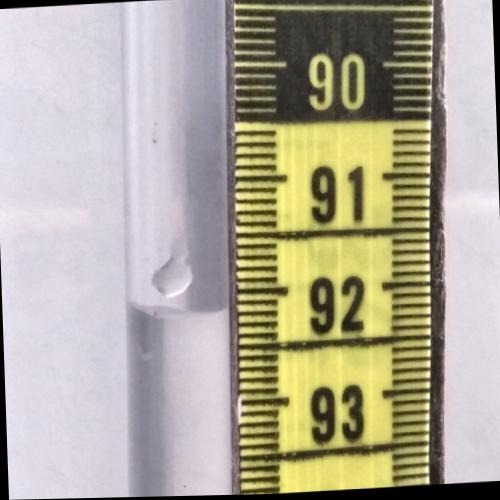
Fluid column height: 92.2 cm